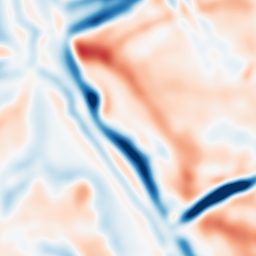
Category: multiscale
Decomposition family: dog
Decomposition parameters: sigma_low: 5
sigma_high: 10
Upsampling method: quadratic
Upsampling parameters: scale: 4
Upsampling scale: 4